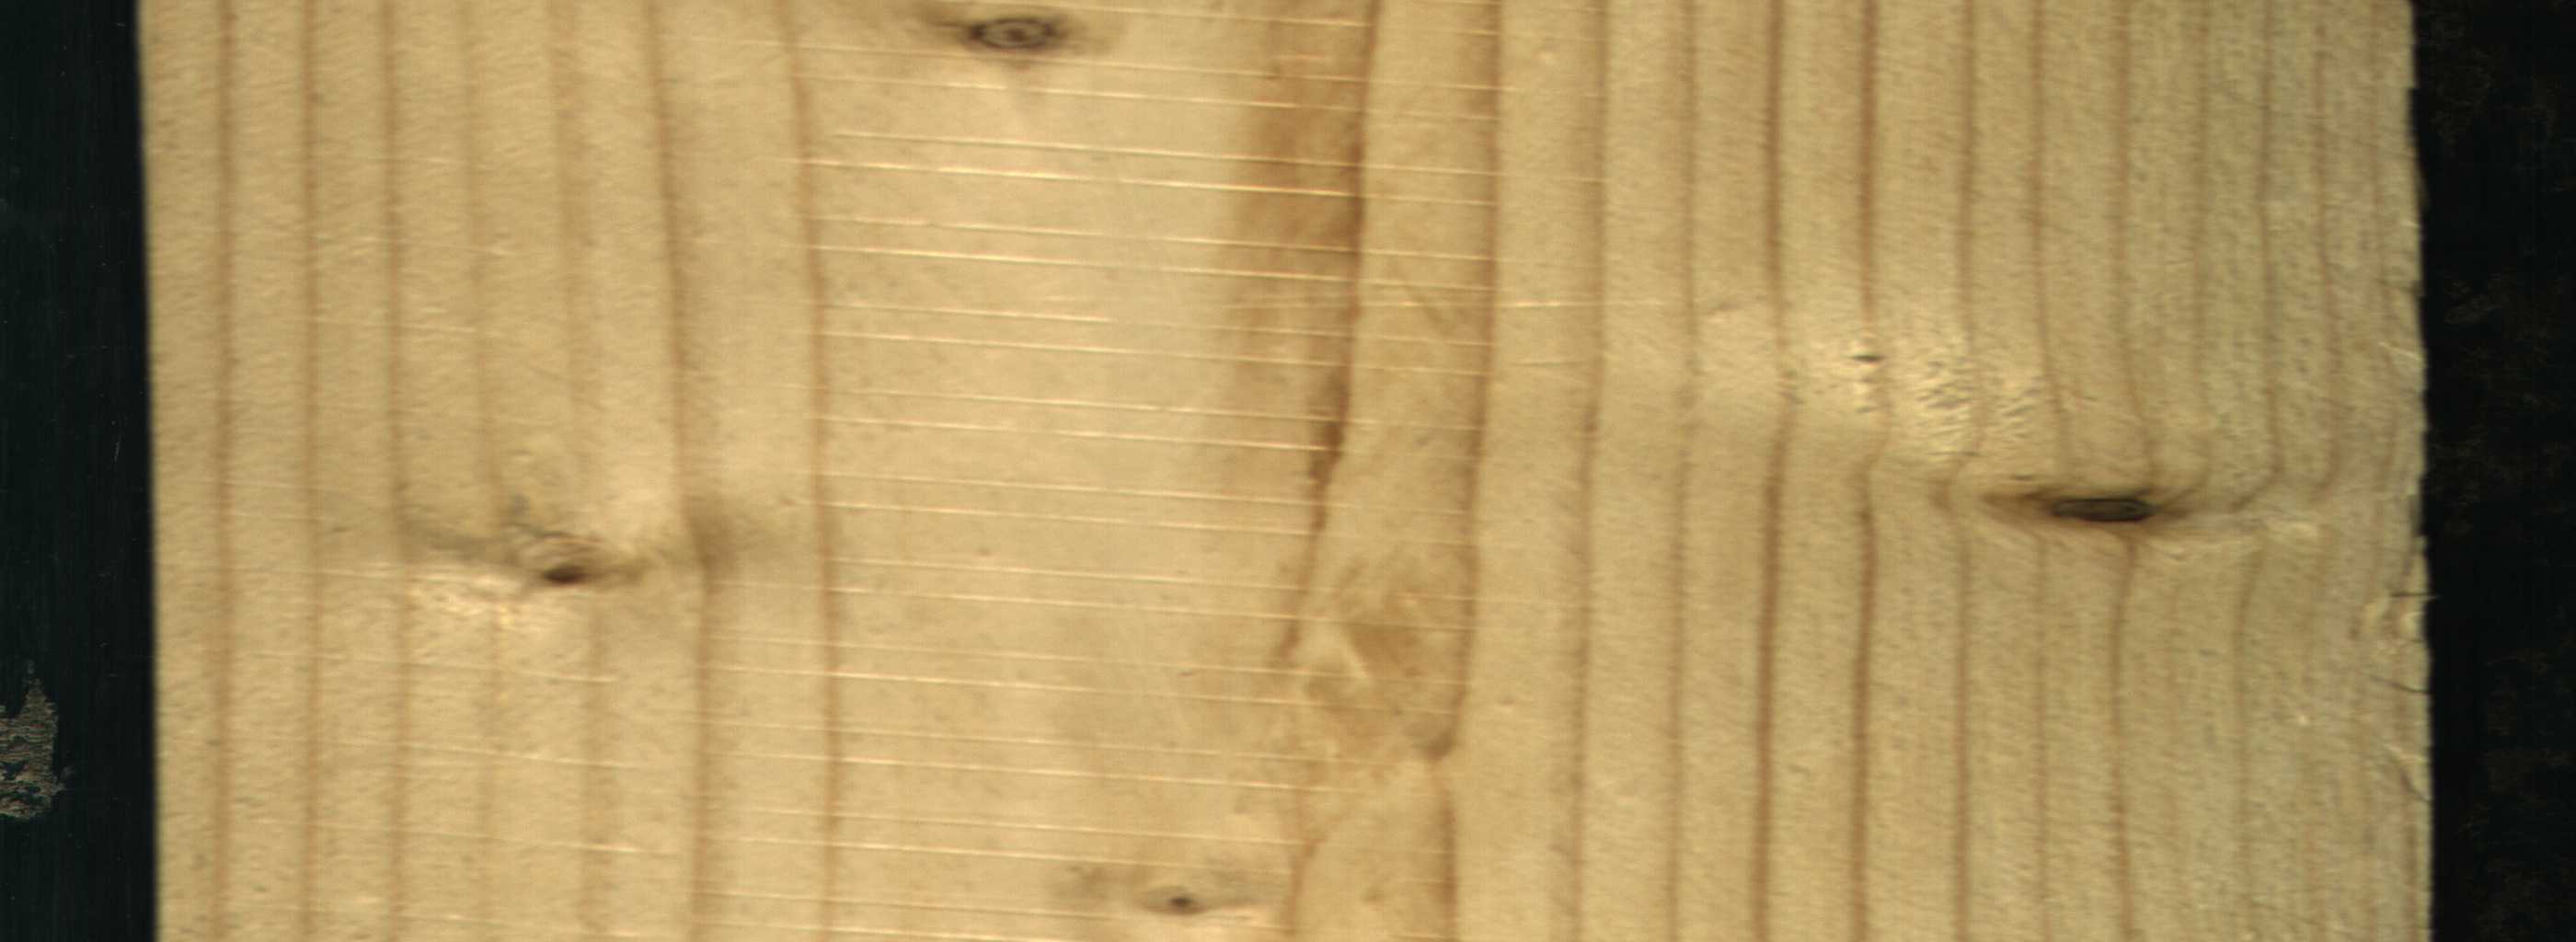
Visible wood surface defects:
Dead_Knot
Live_Knot
Live_Knot